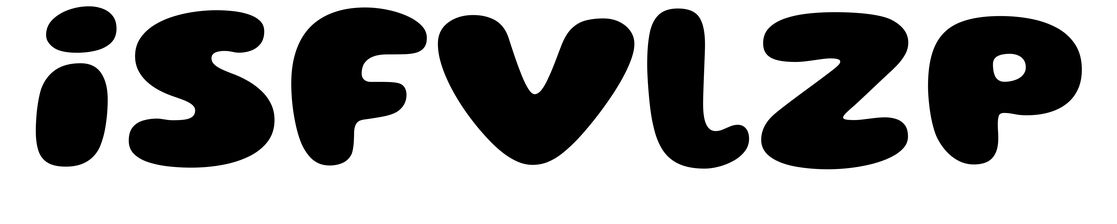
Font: Gluten_ExtraBold